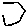
Label: hexagon